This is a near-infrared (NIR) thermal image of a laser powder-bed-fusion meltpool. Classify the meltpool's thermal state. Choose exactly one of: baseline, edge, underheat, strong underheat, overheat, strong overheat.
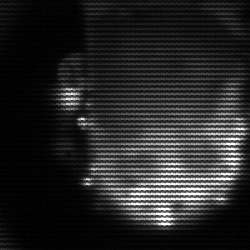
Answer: baseline